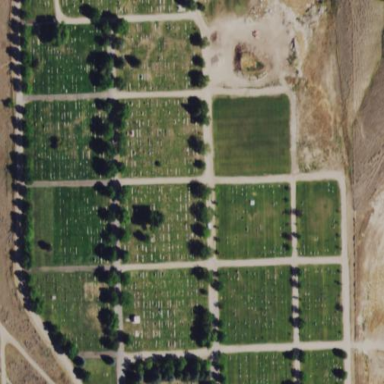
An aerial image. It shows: Grave yard.